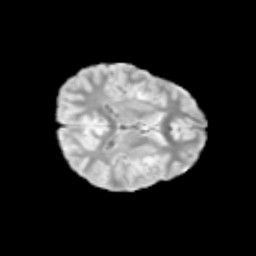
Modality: T2w
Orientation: axial
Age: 11
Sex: female
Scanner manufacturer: siemens
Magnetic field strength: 3 T
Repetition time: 3.8 s
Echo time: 0.07 s